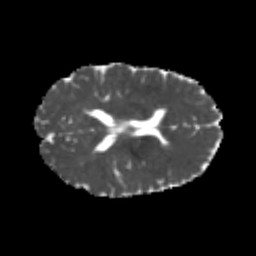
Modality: MD
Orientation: axial
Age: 23
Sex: female
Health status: healthy
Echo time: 0.074 s